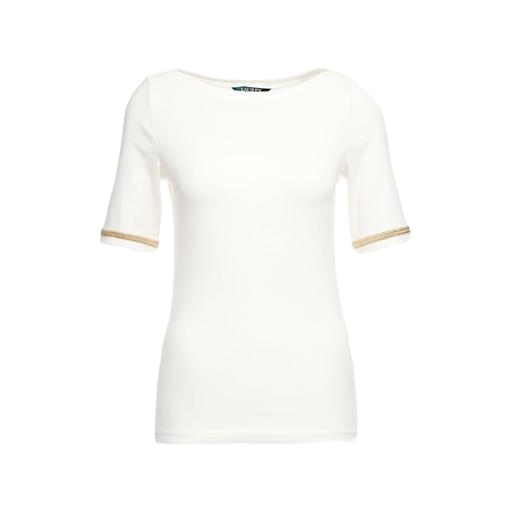
white petite boat-neck t-shirt only macy, gold boatneck t-shirt, white stretch jersey boatneck tee, white background